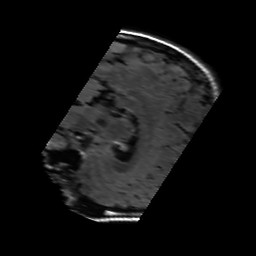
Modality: FLAIR
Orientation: sagittal
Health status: ill
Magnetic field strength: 3 T